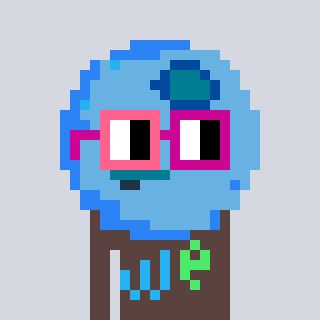
a pixel art character with square pink and red glasses, a blueberry-shaped head and a darkbrown-colored body on a cool background